Field crop: maize
Growth stage: 2
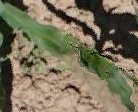
Species: maize